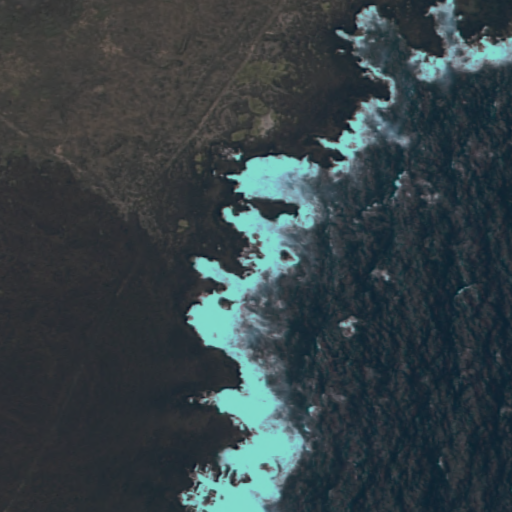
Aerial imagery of cape in Hawaii named Hawaloa containing only unknown